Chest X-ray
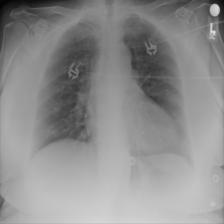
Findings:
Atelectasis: negative
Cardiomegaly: negative
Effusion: negative
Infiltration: negative
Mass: negative
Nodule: negative
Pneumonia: negative
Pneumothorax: negative
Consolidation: negative
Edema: negative
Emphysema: negative
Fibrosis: negative
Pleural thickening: negative
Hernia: negative